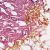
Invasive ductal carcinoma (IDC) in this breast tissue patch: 0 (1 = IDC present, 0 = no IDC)